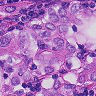
Metastatic tissue present: yes